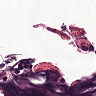
Metastatic tissue present: no